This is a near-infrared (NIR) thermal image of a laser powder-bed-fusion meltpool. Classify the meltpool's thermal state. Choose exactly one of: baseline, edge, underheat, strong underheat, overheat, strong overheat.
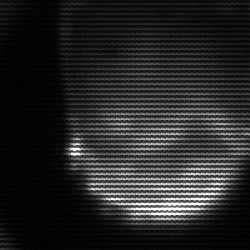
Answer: edge